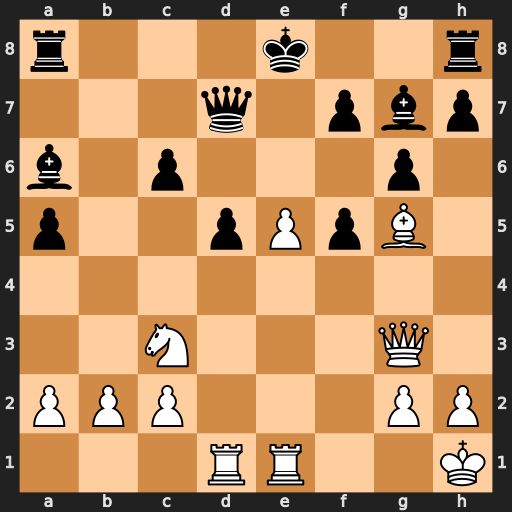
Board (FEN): r3k2r/3q1pbp/b1p3p1/p2pPpB1/8/2N3Q1/PPP3PP/3RR2K
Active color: w
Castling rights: kq
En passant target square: -
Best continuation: e6 fxe6 Rxe6+ Qxe6 Re1 Be2 Rxe2 Qxe2 Nxe2